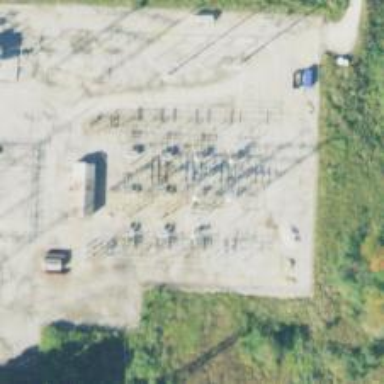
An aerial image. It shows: Switch used for power control.